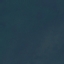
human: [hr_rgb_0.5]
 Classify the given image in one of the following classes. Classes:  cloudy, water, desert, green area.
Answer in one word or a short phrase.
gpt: water